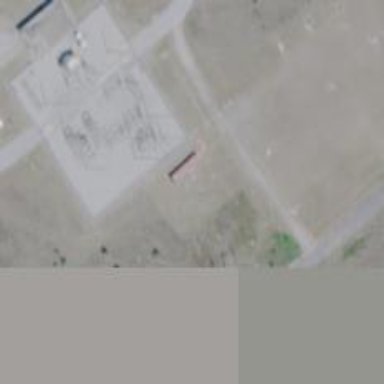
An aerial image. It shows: Industrial power substation enclosed by fence.